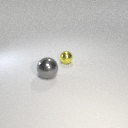
large gray metal sphere to the left of small yellow metal sphere